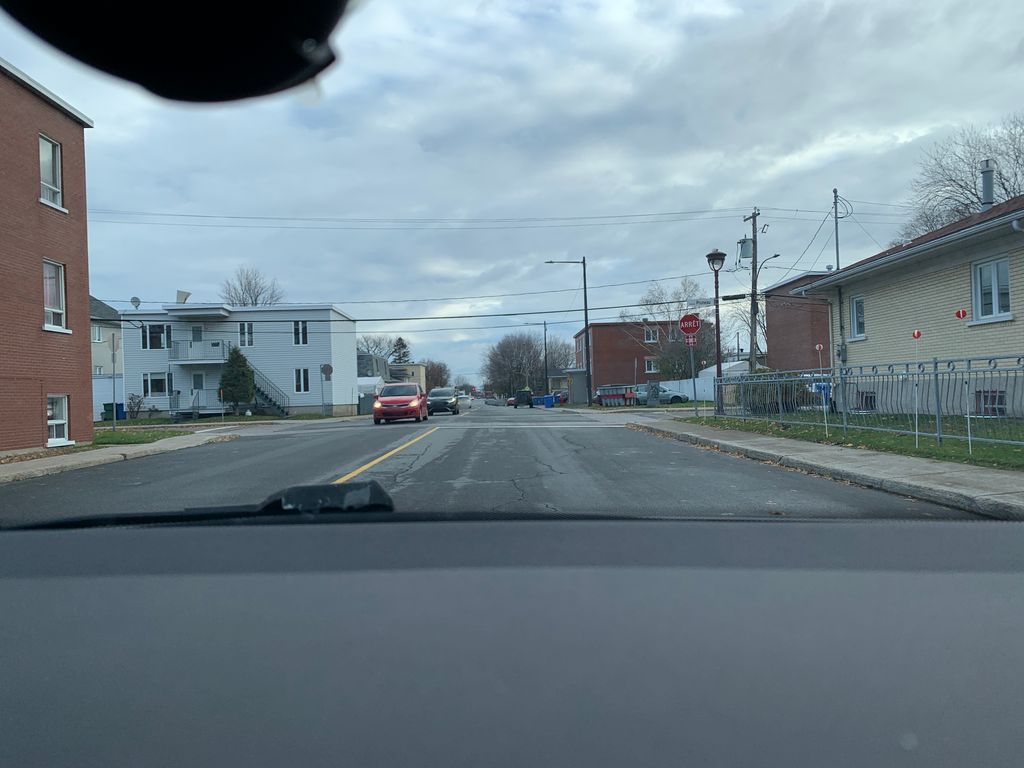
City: quebec_city